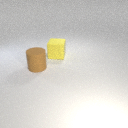
large brown rubber cylinder to the left of large yellow rubber cube